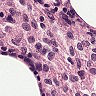
Metastatic tissue present: no